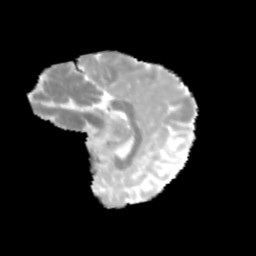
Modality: MD
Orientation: sagittal
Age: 10
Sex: female
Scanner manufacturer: siemens
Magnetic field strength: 3 T
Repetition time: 3.8 s
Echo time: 0.07 s